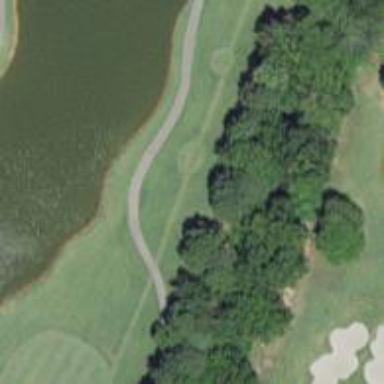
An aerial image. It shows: Path for both road and golf.